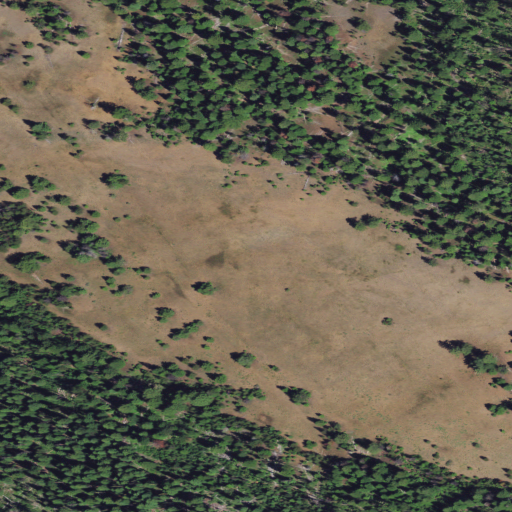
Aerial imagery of plain(s) in Oregon named Lost Meadow containing evergreen forest and shrub